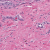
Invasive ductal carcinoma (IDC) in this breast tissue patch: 0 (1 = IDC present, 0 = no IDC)